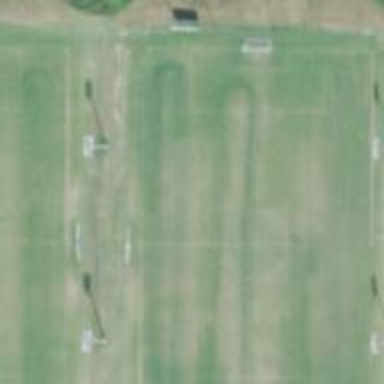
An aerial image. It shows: Soccer pitch with grass surface for leisure and sports.